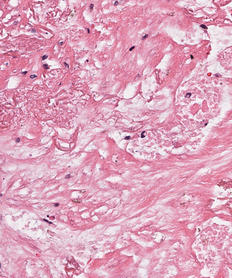
Tumor epithelial tissue: no
Tumor-associated stroma tissue: yes
Normal tissue: no